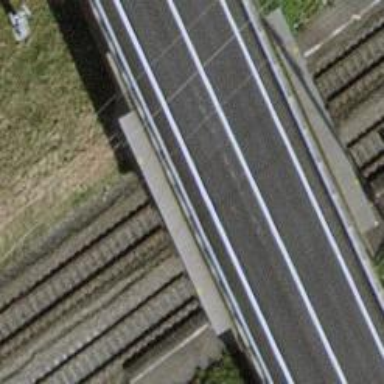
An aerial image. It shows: Tertiary road with bridge.